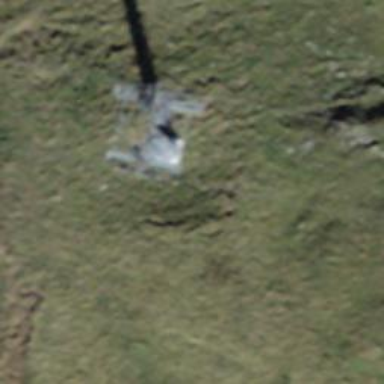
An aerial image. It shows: Pylon for aerialway.